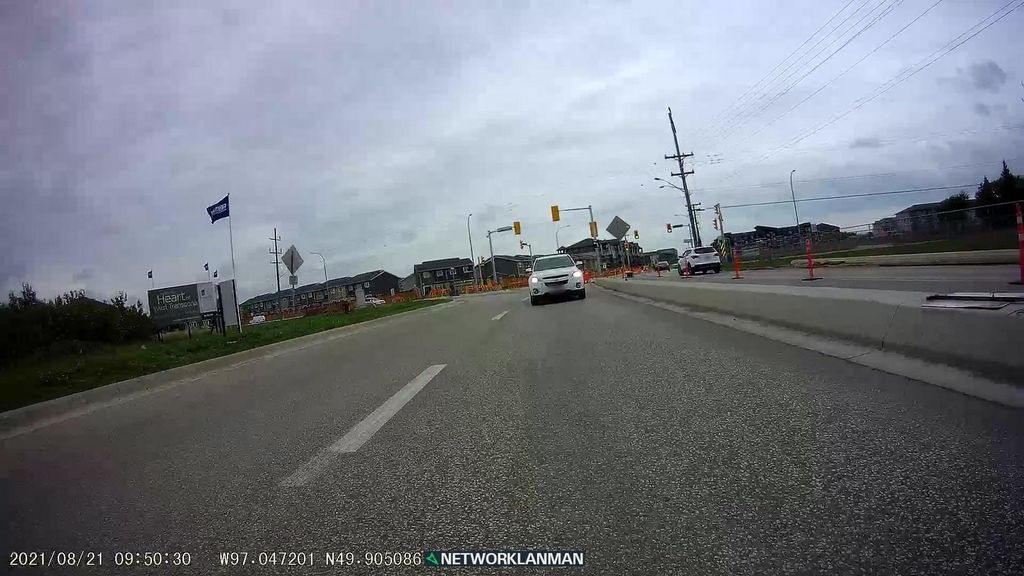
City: winnipeg